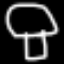
Label: mushroom